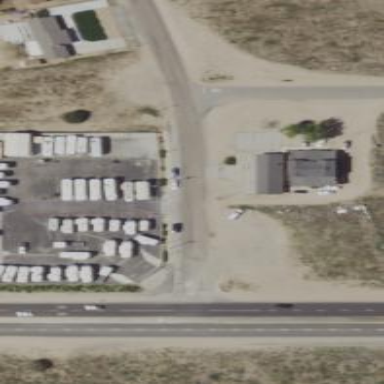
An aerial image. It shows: Commercial area with caravan shop.